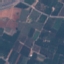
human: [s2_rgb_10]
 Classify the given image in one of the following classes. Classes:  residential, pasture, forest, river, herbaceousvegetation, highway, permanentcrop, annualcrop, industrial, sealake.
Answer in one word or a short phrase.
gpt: PermanentCrop